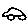
Label: car